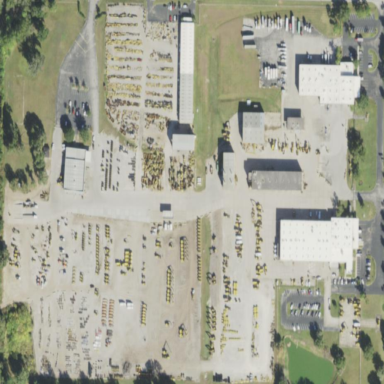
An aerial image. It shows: Equipment depot.